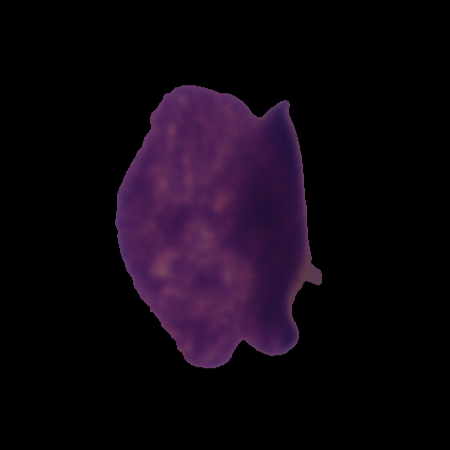
Label: cancer